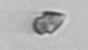
Label: Heterocapsa_rotundata